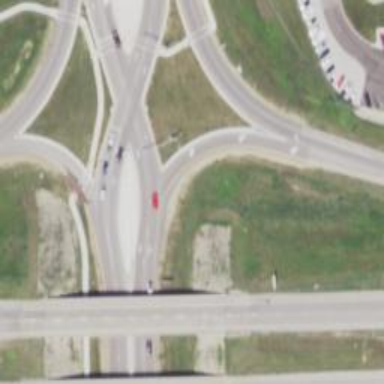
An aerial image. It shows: Motorway link at diverging diamond interchange (DDI) junction.